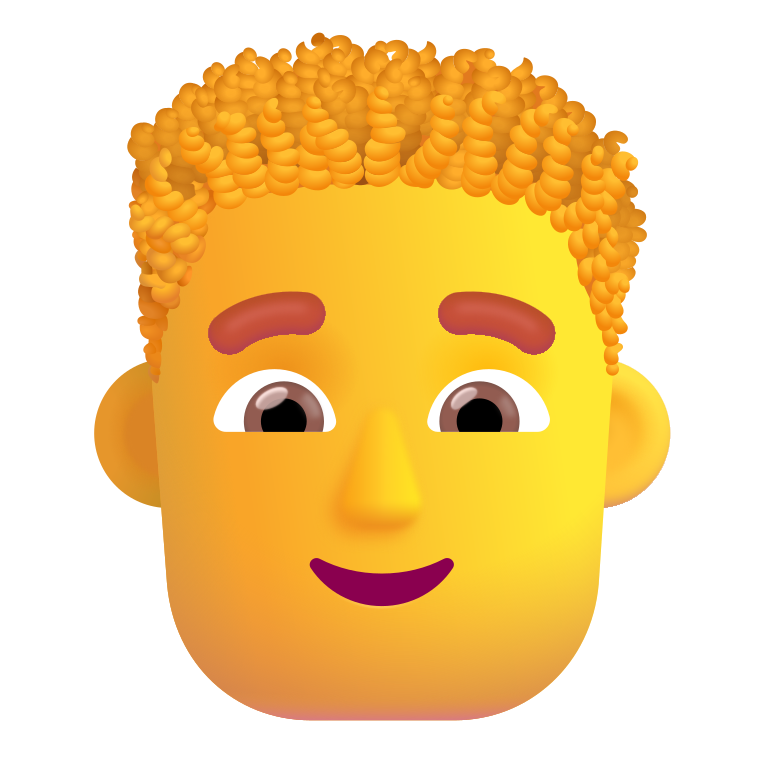
man curly hair color default